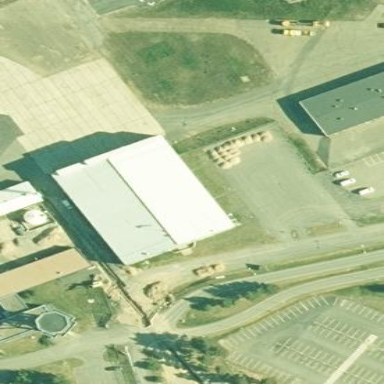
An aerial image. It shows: Hangar.